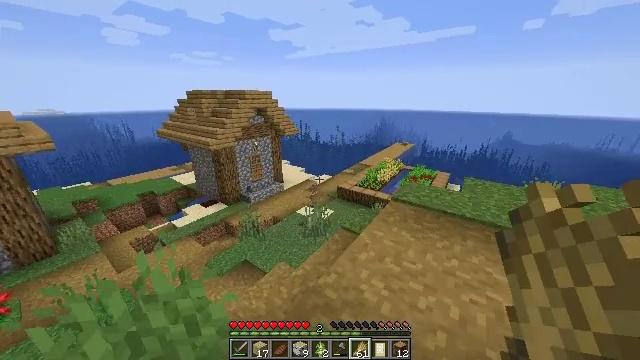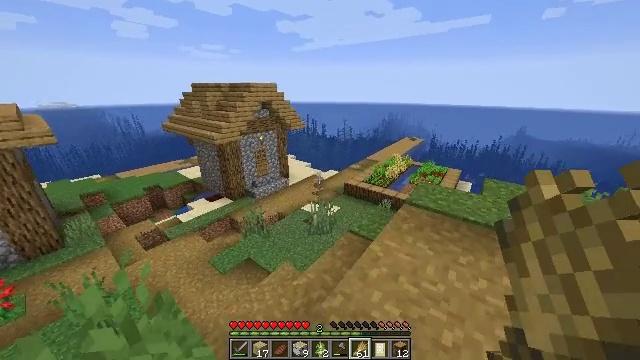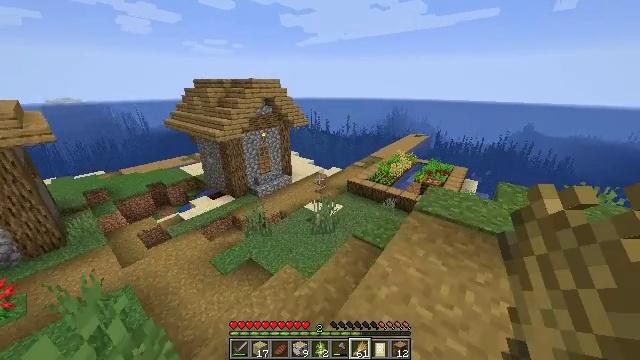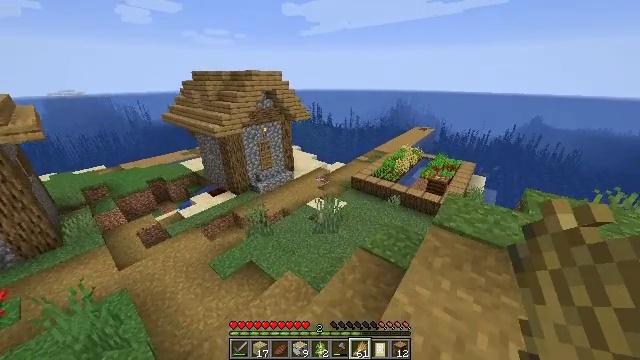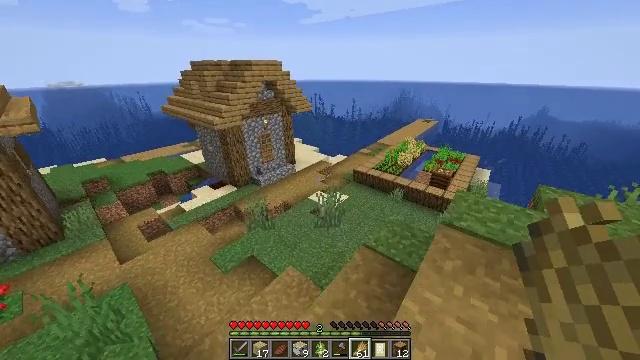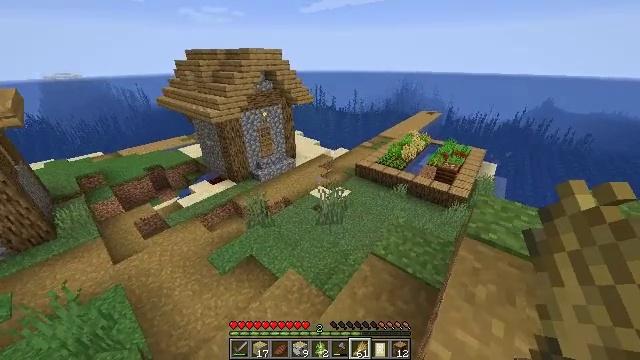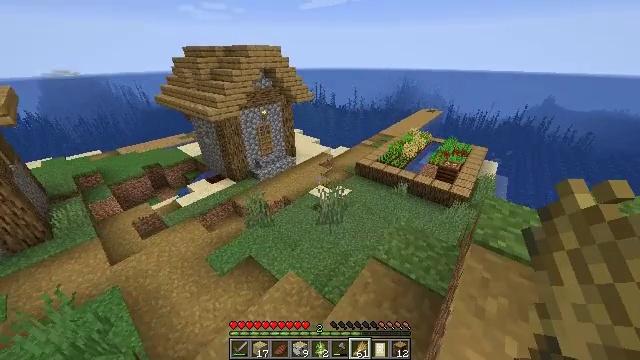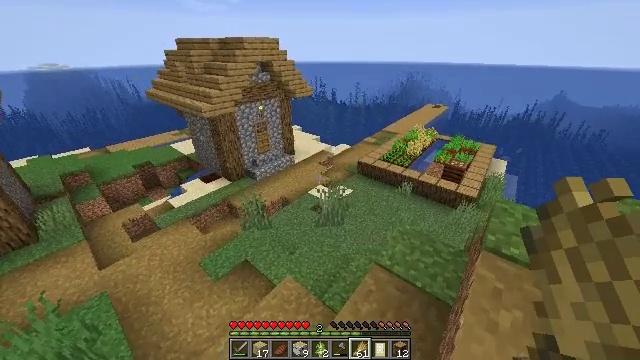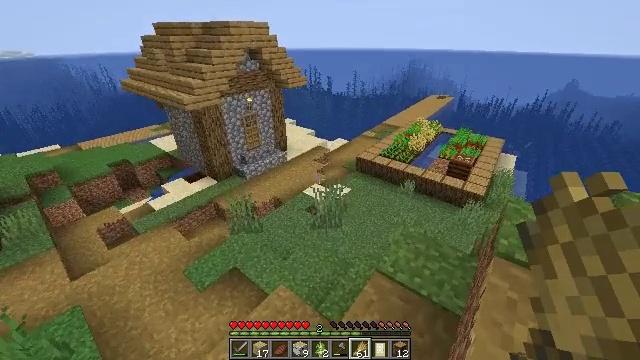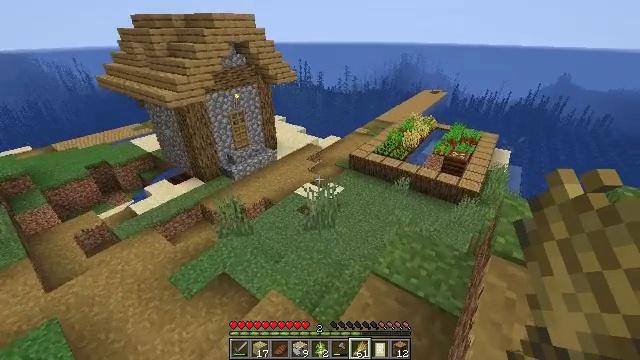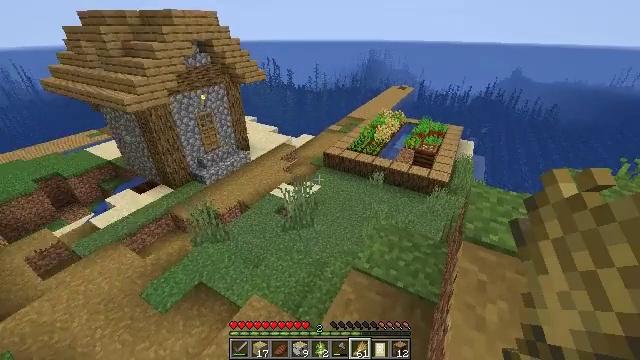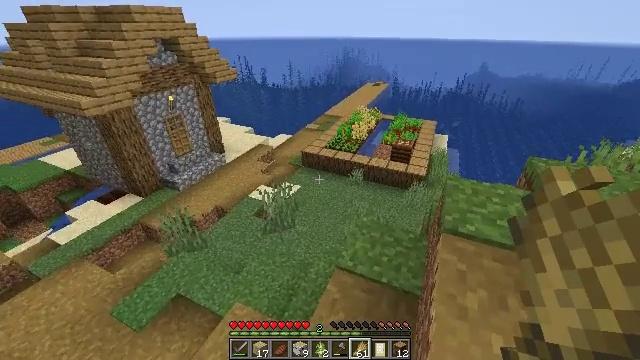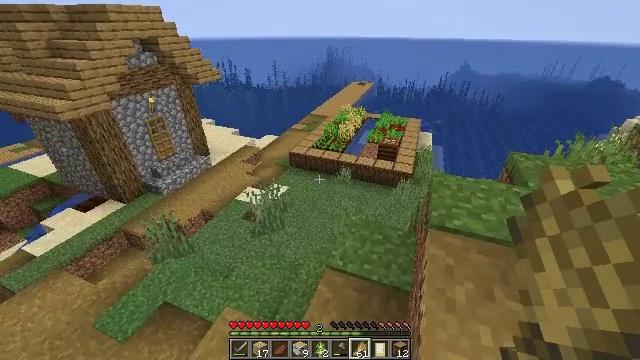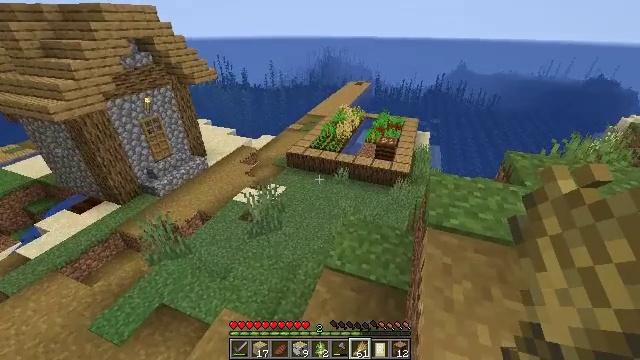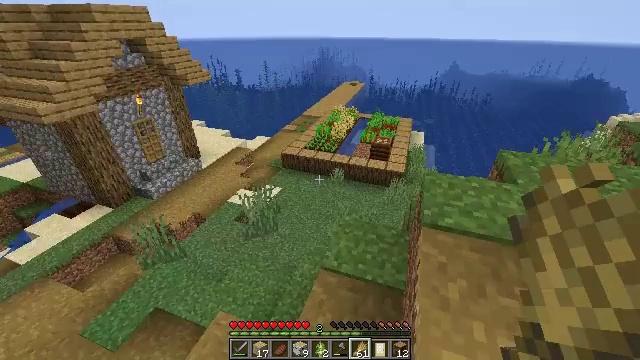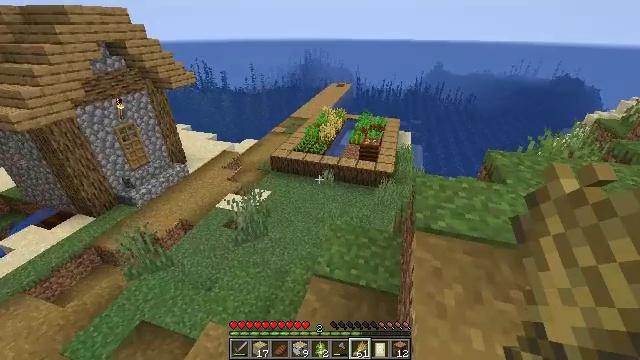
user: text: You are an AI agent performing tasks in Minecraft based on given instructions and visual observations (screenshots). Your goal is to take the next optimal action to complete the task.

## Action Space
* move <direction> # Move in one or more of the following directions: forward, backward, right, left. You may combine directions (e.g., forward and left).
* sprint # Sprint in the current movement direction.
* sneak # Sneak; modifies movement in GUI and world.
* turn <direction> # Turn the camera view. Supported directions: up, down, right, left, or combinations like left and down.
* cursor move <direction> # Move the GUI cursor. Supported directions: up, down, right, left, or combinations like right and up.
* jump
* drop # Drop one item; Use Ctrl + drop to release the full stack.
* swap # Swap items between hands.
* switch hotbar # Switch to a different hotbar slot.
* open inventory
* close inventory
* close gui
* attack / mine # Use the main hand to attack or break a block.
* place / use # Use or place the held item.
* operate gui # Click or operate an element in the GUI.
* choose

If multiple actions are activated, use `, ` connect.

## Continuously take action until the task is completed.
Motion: motion action
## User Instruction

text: Collect beetroots from the field.
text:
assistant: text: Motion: move forward, turn left and down
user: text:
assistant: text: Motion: move forward
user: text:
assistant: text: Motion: move forward, turn down
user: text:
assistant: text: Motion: move forward, turn down
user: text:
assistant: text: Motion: move forward, turn down
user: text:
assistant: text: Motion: no_op
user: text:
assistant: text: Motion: no_op
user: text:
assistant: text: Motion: turn right
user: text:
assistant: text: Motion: turn right
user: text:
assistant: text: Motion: turn right
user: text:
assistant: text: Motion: turn right
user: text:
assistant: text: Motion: turn right
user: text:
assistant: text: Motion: no_op
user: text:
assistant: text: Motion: turn right
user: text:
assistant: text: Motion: move forward, turn right
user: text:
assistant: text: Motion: move forward, turn right
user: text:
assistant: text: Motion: move forward, turn right
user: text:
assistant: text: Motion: move forward
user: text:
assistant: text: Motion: move forward
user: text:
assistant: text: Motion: move forward
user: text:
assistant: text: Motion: move forward
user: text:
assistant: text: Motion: move forward
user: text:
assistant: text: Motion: move forward
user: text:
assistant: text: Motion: move forward
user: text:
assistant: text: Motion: move forward
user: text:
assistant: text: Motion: move forward
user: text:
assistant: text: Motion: move forward
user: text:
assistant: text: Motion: move forward
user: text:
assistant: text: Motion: move forward
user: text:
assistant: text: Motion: move forward